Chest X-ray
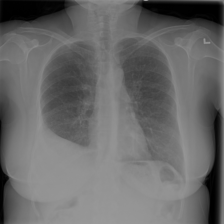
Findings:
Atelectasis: negative
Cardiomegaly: negative
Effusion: negative
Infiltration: negative
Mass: negative
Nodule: negative
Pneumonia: negative
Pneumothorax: negative
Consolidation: negative
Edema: negative
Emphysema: negative
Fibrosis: negative
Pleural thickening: negative
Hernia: negative